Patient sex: F
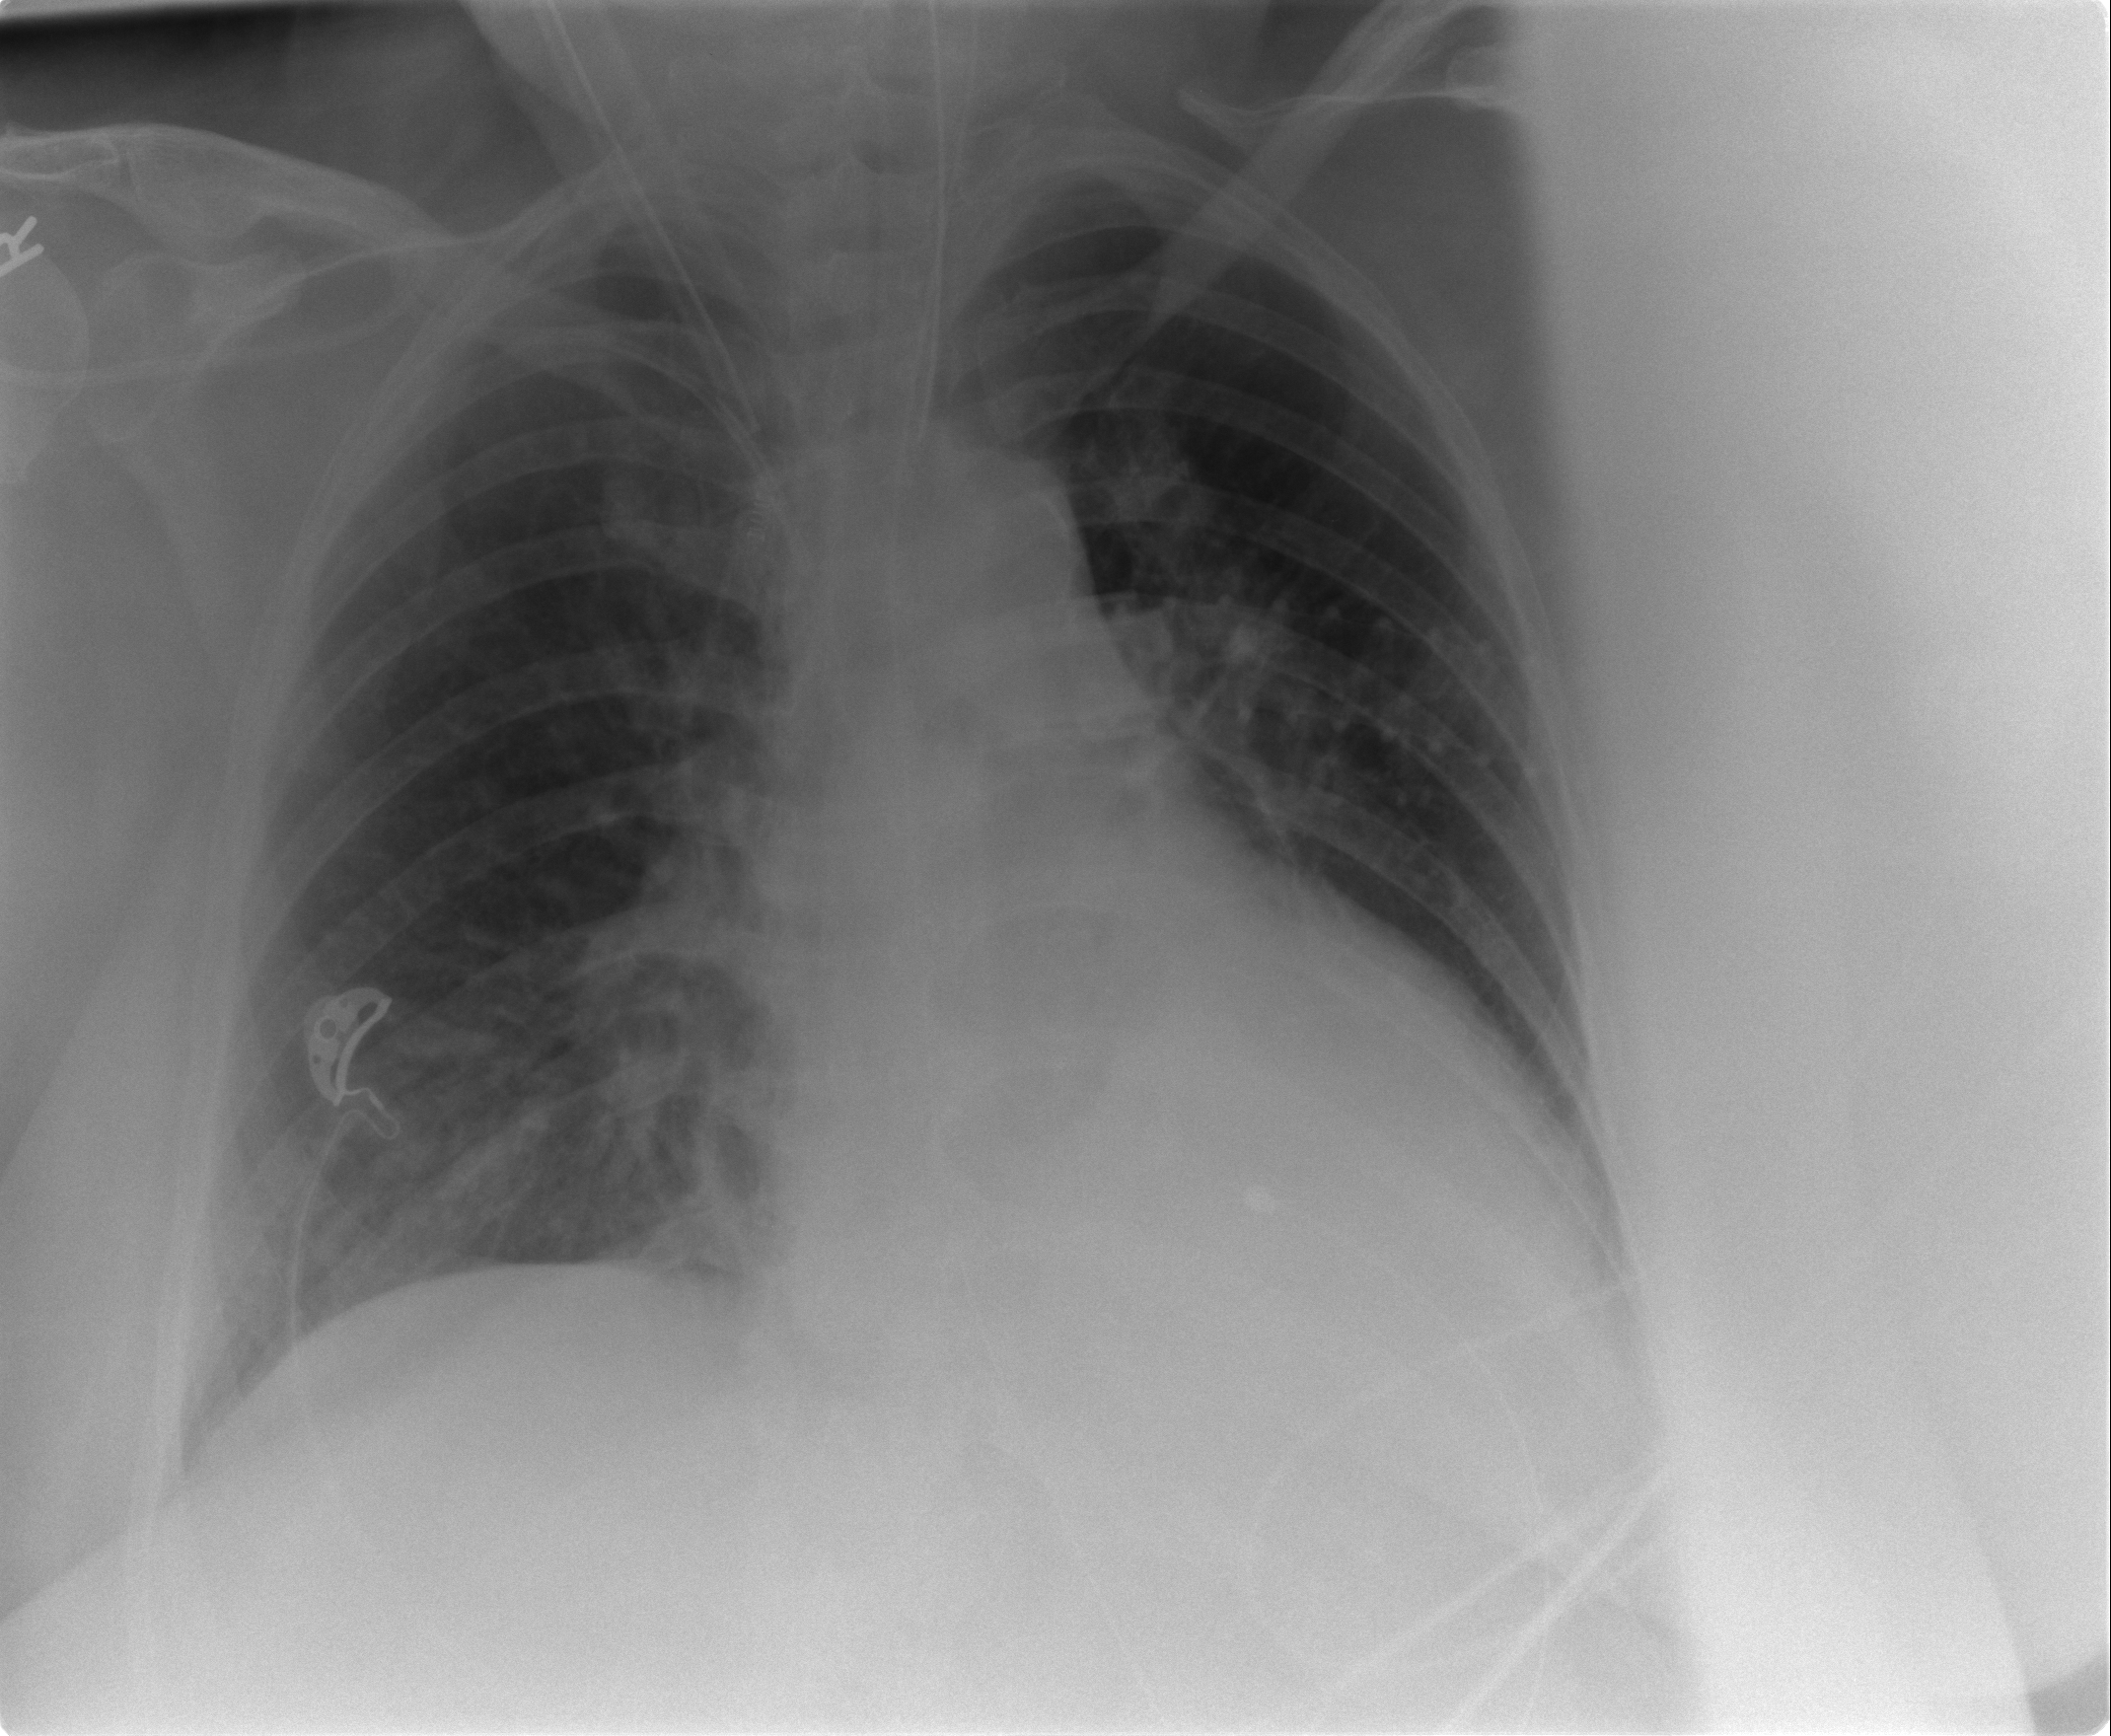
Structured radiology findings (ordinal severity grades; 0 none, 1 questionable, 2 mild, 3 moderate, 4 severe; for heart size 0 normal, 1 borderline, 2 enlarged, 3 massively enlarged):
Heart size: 2
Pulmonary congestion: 2
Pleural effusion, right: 2
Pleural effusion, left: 2
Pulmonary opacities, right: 0
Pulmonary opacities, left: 0
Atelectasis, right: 2
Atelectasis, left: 2